Question: We manage our inventories in Excel. I know its little old fashioned but we are developing business firm, and we have all our money blocked in business and no money to invest in IT.
So I wanted to know can I program in a way that excel automatically completes the product numbers?
This is example of one product category

All our design codes are of 6 digits, What I really want is that when only partial number is added and hit enter it automatically completes the remaining digits by taking the above numbers.
So for example in this case what I am expecting is, if I type '5' hit enter it automatically makes it '790705' based on above number.
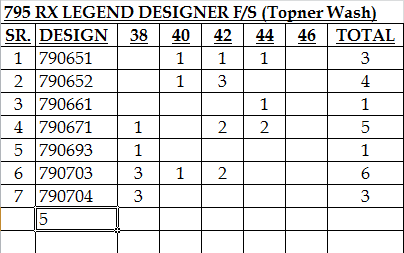
Answer: Add the following VBA code to the code section of your worksheet:
'''
Private Sub Worksheet_Change(ByVal Target As Range)
Dim oldText As String, aboveText As String, newText As String
If Target.Column = 2 And Target.Row >= 3 And Target.Text <> "" Then
oldText = Target.Text
aboveText = Target.Cells(0, 1).Text
If Len(aboveText) = 6 And Len(oldText) < 6 Then
newText = Left(aboveText, 6 - Len(oldText)) & oldText
Application.EnableEvents = False
Target.Value = newText
Application.EnableEvents = True
End If
End If
End Sub
'''
(change the column number and minimum row number above according to the actual column/row numbers in your worksheet).